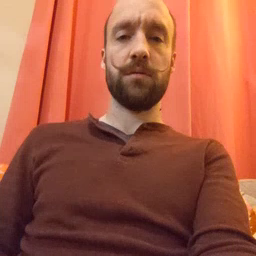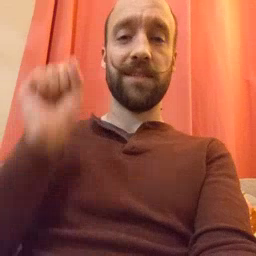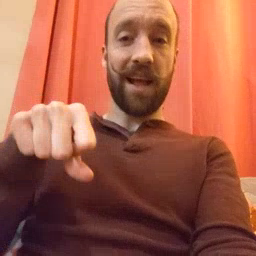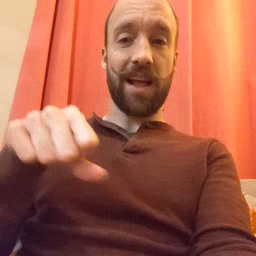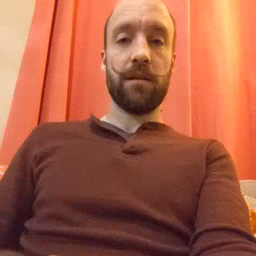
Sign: can